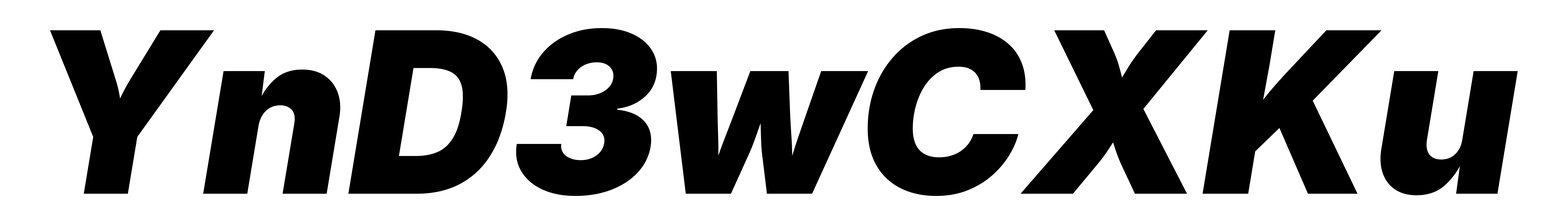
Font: Inter-Italic_Black_Italic